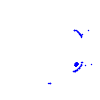
Particle: electron